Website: walmart
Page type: payment
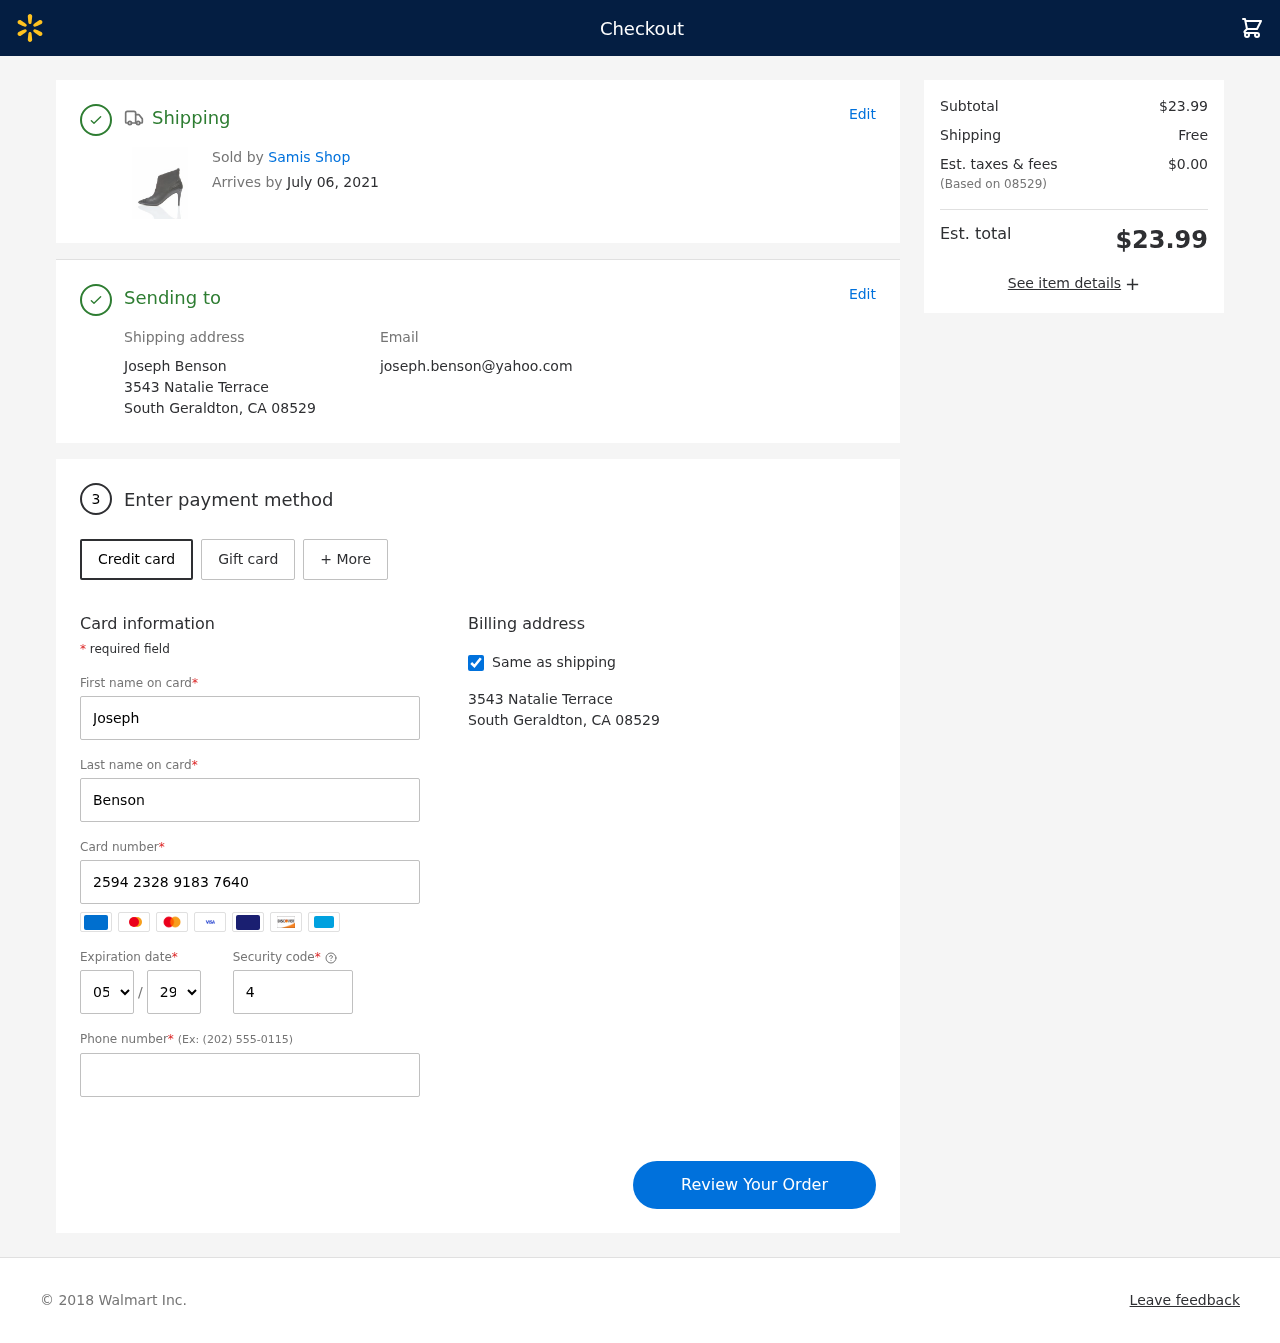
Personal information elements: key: PII_CARD_CVV
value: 484
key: PII_CARD_EXPIRY_MONTH
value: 05
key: PII_CARD_EXPIRY_YEAR
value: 29
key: PII_CARD_NUMBER
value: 2594 2328 9183 7640
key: PII_CITY_STATE_ZIP
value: South Geraldton, CA 08529
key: PII_EMAIL
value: joseph.benson@yahoo.com
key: PII_FIRSTNAME
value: Joseph
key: PII_FULLNAME
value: Joseph Benson
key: PII_LASTNAME
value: Benson
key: PII_PHONE
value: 7544247927
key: PII_POSTCODE
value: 08529
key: PII_STREET
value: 3543 Natalie Terrace
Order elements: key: ORDER_DELIVERY_DATE
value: July 06, 2021
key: ORDER_SUBTOTAL
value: $23.99
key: ORDER_SHIPPING_COST
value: Free
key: ORDER_TAX
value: $0.00
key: ORDER_TOTAL
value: $23.99